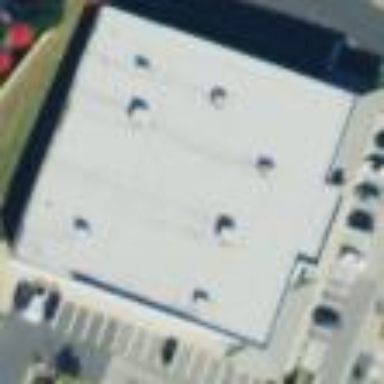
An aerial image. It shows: Retail building.